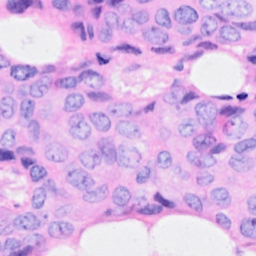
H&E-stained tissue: Breast